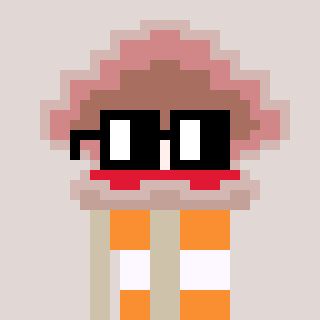
a pixel art character with square black glasses, a oyster-shaped head and a bege-colored body on a warm background